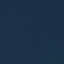
Land use / land cover: SeaLake